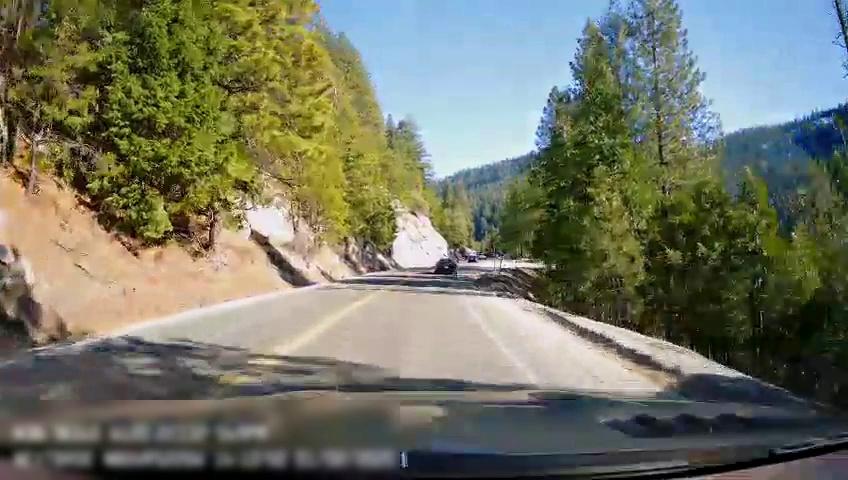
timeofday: Day
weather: Sunny
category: Drivable Space
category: Vehicles | Car
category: Lanes | Opposite Lane
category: Lanes | Current Lane
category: Lanes | Opposite Lane
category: Lanes | Current Lane